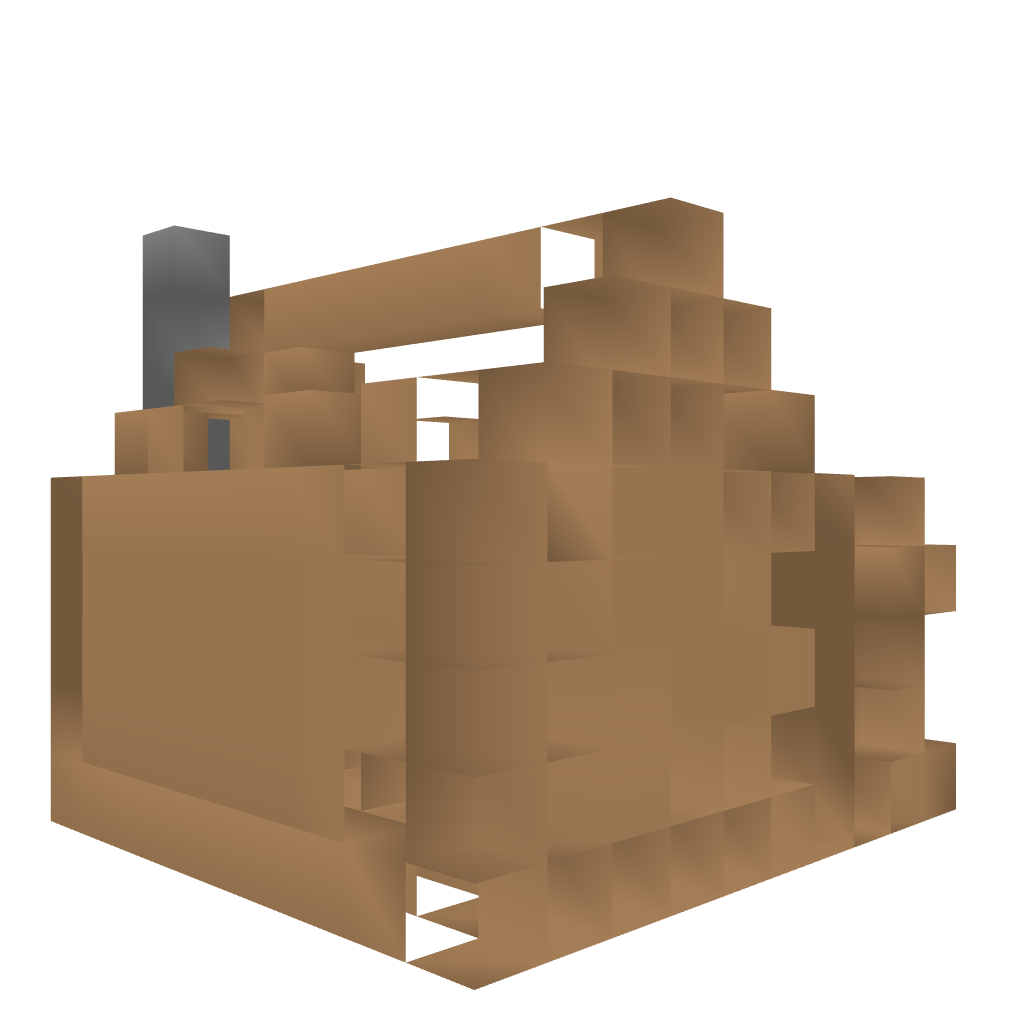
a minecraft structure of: Hardware Store bad low quality